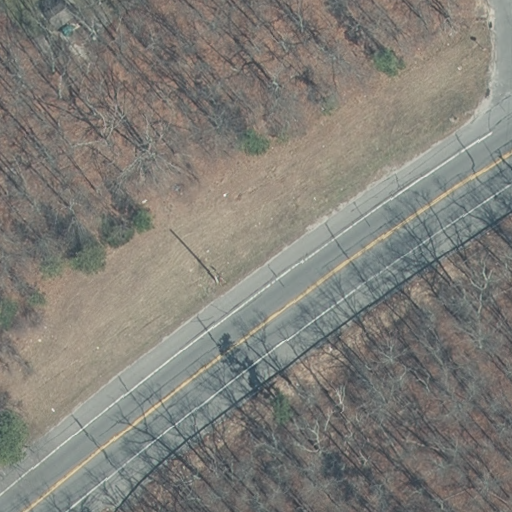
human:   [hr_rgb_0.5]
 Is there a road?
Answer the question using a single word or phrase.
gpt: yes

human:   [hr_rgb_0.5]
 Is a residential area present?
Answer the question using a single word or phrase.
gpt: yes

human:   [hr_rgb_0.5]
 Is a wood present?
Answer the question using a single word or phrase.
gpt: yes

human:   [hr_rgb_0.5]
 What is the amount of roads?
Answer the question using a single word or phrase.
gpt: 1

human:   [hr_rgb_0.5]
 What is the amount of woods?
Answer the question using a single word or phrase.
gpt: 1

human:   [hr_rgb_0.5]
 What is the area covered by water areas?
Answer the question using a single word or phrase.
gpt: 0m2

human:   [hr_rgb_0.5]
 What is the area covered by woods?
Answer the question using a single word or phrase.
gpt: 1283m2

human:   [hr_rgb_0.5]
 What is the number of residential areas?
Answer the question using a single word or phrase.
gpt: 1

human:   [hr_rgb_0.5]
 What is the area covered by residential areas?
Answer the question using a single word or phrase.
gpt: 10656m2

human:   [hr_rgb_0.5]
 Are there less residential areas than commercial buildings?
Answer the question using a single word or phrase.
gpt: no

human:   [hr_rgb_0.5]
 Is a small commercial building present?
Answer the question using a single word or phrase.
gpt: no

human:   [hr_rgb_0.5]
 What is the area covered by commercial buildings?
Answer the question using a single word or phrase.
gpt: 0m2

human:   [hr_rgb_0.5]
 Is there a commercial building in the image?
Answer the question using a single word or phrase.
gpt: no

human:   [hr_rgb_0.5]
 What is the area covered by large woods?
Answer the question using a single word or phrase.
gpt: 1283m2

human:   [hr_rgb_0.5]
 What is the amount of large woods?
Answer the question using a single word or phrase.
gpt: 1

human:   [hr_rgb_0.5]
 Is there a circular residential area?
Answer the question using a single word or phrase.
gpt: no

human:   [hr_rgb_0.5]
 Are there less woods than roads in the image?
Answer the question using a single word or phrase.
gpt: no

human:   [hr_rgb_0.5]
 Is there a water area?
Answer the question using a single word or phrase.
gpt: no

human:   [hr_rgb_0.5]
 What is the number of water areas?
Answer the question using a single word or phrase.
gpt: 0

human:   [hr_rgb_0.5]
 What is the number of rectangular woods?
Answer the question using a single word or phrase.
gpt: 1

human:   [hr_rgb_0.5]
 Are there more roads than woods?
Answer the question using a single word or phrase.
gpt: no

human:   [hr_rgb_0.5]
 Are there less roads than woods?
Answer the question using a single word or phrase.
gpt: no

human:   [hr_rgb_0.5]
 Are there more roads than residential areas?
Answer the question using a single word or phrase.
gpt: no

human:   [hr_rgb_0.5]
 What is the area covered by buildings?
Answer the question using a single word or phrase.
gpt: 0m2

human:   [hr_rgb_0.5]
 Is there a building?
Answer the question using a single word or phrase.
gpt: no

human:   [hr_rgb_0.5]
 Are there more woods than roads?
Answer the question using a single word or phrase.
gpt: no

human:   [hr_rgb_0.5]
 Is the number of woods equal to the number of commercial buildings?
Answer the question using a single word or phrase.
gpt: no

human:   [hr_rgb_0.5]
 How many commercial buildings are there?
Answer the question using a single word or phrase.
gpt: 0

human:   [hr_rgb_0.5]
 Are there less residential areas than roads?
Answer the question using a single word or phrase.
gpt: no

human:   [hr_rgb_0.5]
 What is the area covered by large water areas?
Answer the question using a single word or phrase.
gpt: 0m2

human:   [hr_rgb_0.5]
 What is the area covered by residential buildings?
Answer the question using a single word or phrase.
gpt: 0m2

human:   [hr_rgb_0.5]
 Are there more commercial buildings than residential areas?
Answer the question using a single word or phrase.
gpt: no

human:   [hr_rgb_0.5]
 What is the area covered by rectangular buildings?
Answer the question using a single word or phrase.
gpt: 0m2

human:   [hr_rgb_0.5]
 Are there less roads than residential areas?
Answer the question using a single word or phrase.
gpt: no

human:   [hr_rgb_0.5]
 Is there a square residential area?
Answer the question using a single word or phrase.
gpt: no

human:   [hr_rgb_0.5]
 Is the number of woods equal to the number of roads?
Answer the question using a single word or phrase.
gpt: yes

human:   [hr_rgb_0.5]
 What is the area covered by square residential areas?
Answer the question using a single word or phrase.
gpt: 0m2

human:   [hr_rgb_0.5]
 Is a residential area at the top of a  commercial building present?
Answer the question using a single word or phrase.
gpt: no

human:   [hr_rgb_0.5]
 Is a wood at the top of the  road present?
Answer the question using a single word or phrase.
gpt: no

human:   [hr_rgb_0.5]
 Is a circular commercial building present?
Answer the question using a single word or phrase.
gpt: no

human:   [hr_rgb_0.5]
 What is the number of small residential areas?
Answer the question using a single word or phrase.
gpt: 0

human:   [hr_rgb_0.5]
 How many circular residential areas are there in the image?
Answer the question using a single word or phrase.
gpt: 0

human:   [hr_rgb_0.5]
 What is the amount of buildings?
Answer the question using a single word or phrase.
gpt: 0

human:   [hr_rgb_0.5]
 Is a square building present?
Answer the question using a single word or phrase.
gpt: no

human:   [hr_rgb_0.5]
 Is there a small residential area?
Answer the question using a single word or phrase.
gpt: no

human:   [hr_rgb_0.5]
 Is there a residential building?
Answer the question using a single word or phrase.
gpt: no

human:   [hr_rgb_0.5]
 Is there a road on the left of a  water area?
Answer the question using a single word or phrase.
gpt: no

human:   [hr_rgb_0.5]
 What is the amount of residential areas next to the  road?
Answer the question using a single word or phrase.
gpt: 1

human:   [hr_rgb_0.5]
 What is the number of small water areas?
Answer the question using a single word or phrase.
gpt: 0

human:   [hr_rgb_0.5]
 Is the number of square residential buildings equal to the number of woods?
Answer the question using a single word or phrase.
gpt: no

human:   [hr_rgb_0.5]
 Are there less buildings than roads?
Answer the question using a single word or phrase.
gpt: yes

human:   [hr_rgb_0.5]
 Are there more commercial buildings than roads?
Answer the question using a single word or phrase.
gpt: no

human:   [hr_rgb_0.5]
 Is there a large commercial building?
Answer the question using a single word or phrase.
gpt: no

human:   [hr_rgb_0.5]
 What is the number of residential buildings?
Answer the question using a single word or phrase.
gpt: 0

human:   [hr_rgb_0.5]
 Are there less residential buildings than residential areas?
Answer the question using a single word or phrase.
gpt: yes

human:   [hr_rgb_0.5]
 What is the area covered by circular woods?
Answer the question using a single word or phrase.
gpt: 0m2

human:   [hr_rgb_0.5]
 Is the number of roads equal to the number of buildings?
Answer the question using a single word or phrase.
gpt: no

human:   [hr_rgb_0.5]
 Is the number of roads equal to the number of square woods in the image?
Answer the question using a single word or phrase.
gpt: no

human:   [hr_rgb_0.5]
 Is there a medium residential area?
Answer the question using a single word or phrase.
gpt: no

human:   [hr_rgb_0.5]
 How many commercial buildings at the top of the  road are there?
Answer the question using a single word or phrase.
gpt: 0

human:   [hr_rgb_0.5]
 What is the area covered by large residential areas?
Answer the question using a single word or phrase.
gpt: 10656m2

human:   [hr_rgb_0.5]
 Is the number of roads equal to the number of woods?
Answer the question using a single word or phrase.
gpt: yes

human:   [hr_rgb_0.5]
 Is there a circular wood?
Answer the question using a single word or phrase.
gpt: no

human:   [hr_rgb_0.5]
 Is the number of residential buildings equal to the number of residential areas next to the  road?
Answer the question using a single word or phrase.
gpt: no